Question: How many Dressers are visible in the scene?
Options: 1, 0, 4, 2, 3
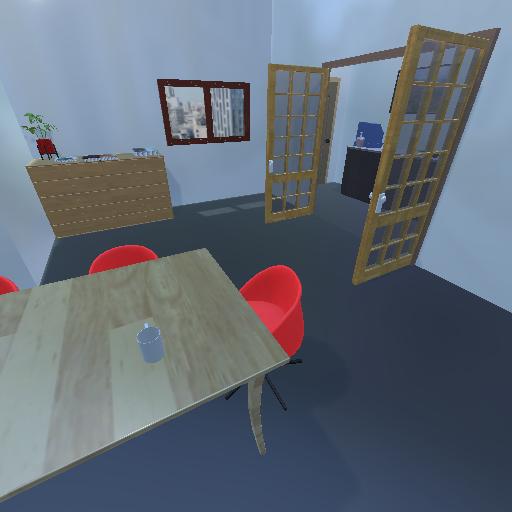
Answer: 1